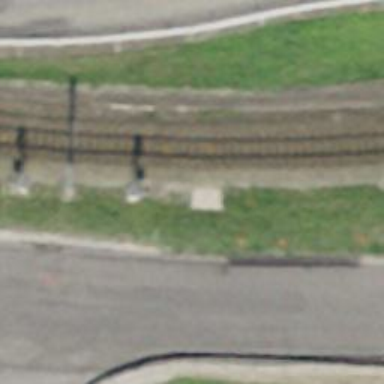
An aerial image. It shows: Railway signal.